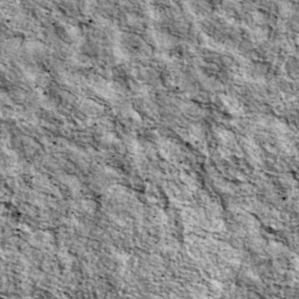
Label: non_frost